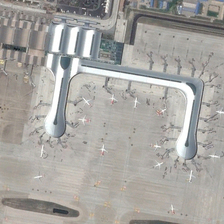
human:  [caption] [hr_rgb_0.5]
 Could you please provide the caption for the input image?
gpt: some planes are parked near a terminal in an airport with a parking lot .

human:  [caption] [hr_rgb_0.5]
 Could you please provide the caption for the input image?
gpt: many of the planes were docked on the wide .

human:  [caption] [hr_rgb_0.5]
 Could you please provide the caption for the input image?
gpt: some planes are parked near a terminal in an airport with a parking lot .

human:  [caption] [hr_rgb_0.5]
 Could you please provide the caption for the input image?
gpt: a white big plane are on the runway .

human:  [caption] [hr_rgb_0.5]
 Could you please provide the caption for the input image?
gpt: many of the planes were docked on the wide .